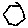
Label: hexagon